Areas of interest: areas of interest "Zhangjiang Entrepreneurship Source North Area"
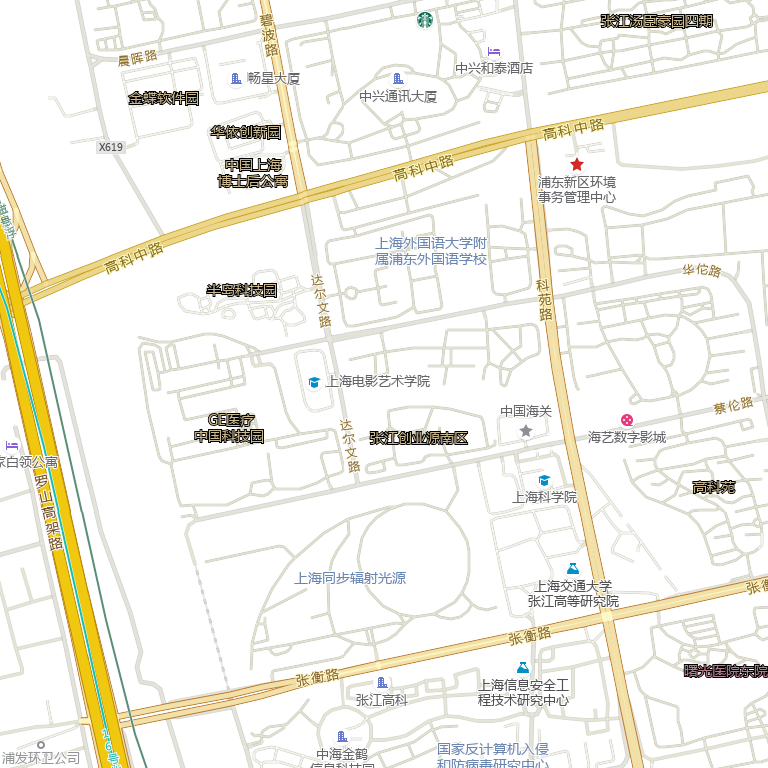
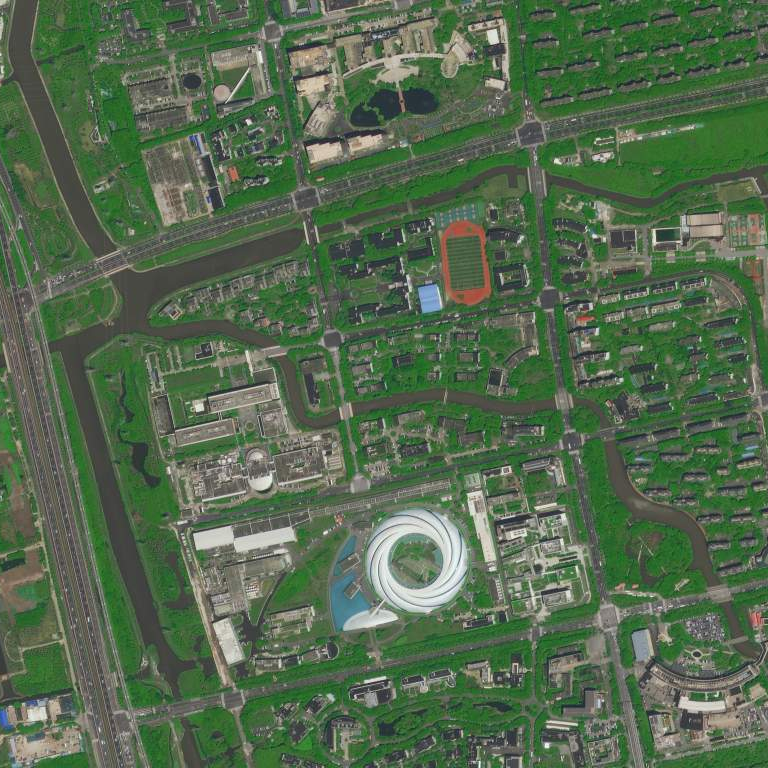